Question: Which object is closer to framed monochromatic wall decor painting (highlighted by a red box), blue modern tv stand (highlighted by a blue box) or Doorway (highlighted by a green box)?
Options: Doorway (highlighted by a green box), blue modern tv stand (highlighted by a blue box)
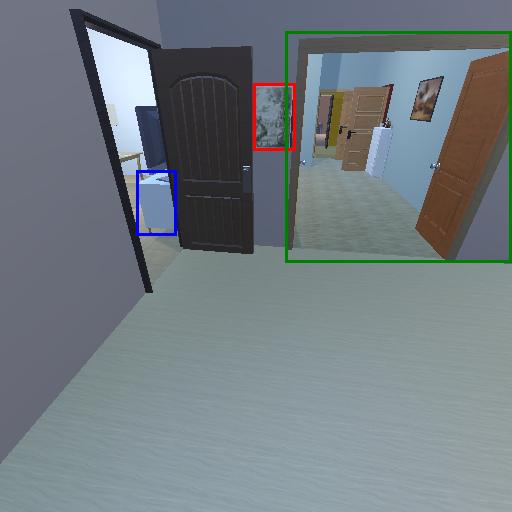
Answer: Doorway (highlighted by a green box)